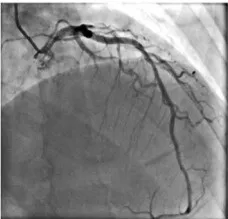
Coronary angiography results for Case 2 :. Left anterior oblique 30 + Cranial 30.
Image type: radiology (x_ray)